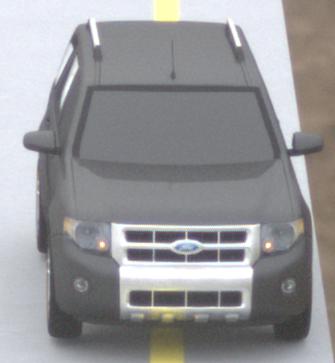
Make: Ford
Model: Escape Hybrid
Detailed model: -
Model produced from: 2004
Model produced until: 2012
Doors: 5
Color: gray
Road condition: dry road
Daytime: morning or afternoon
Contrast: low contrast